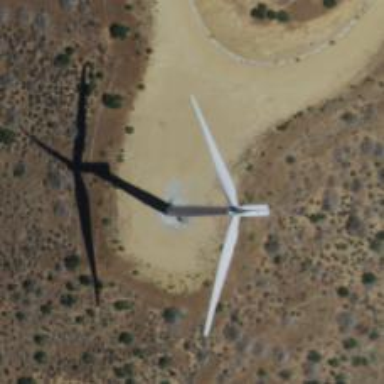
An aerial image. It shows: Wind generator in the form of horizontal axis wind turbine.